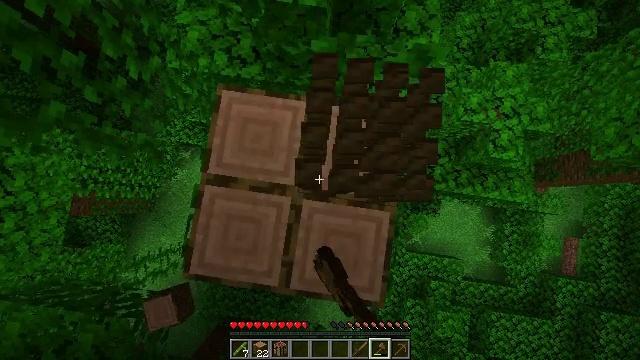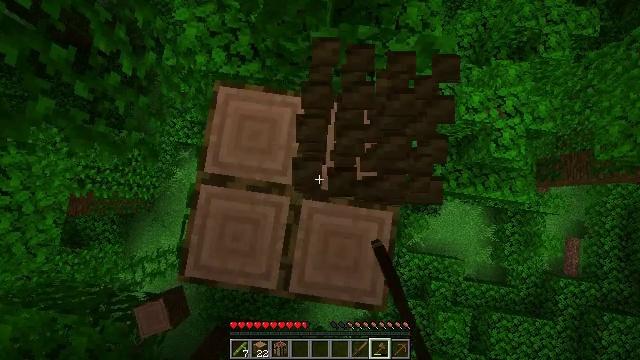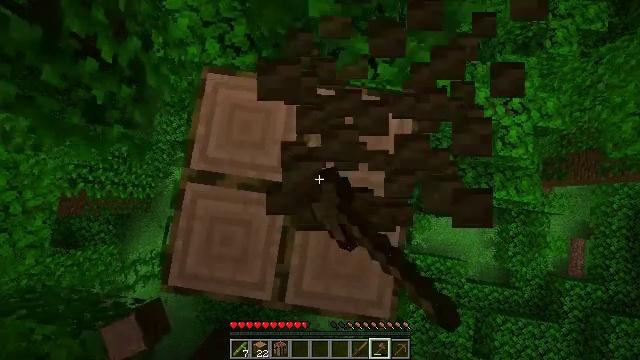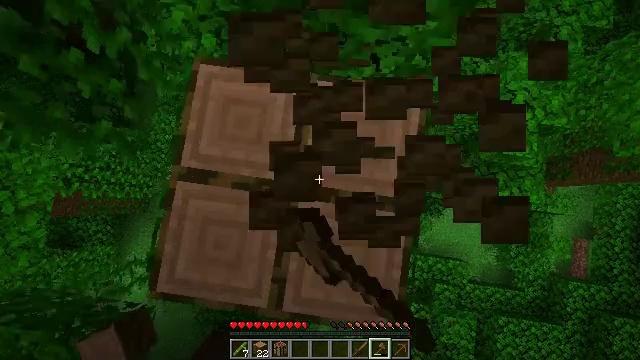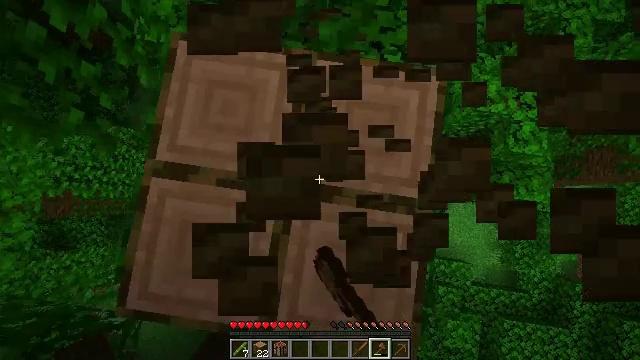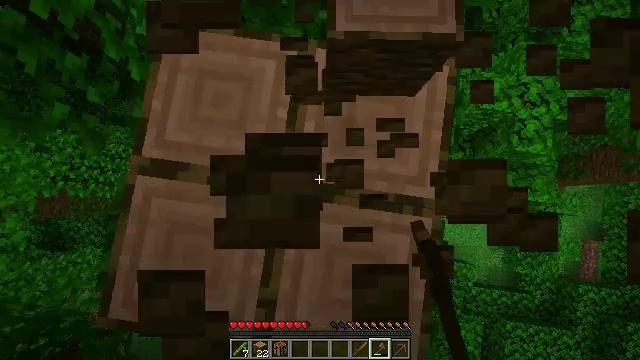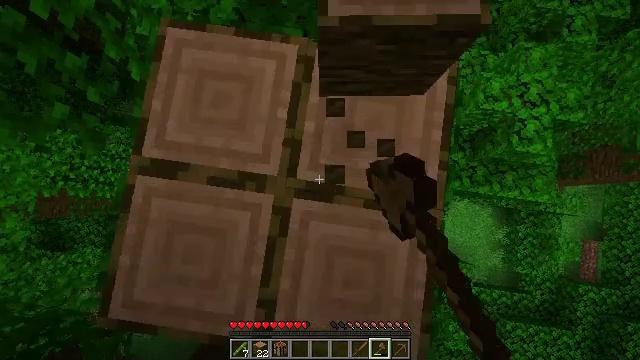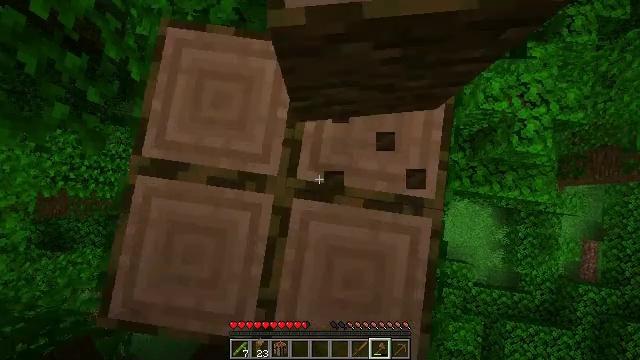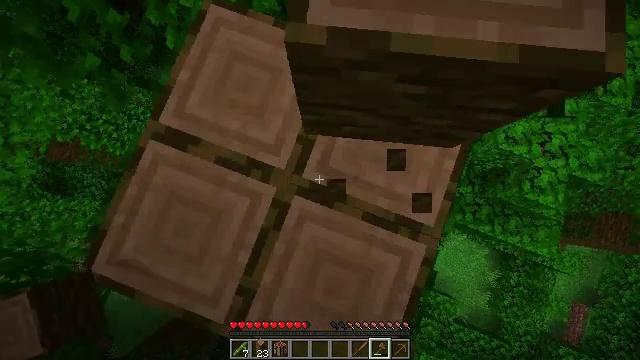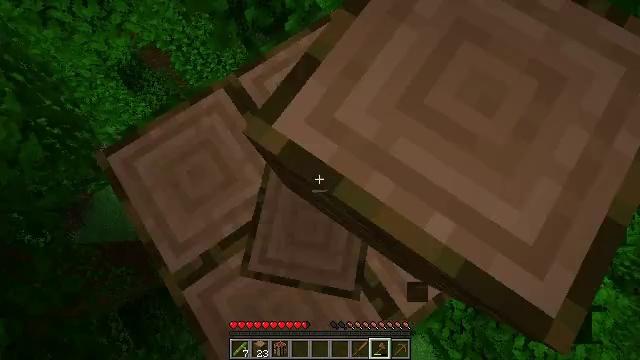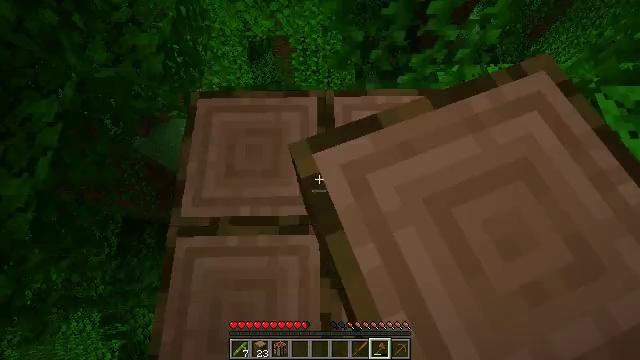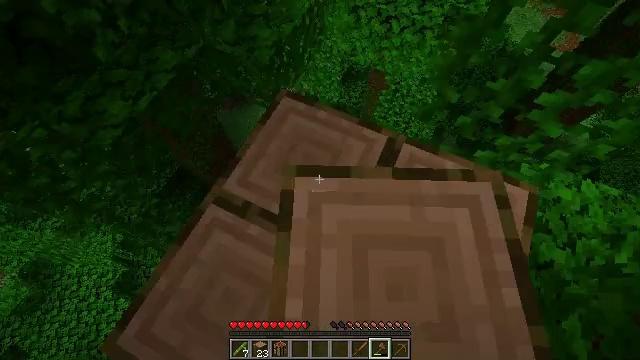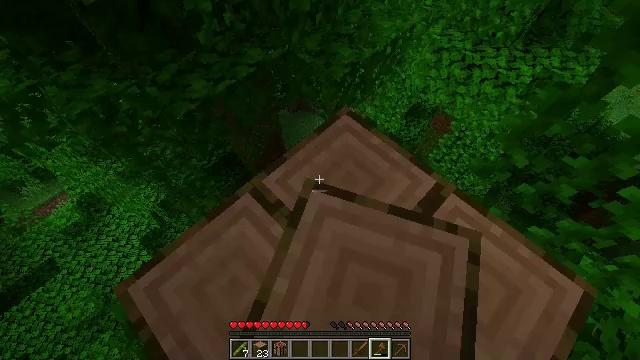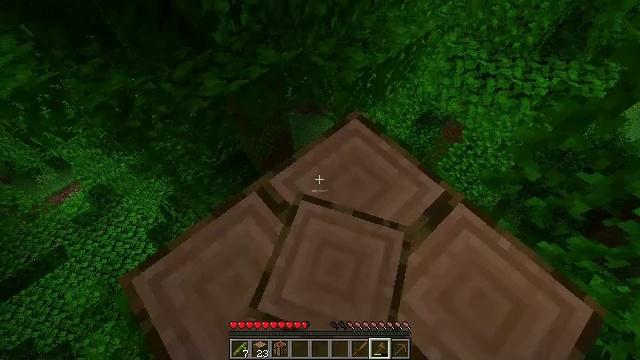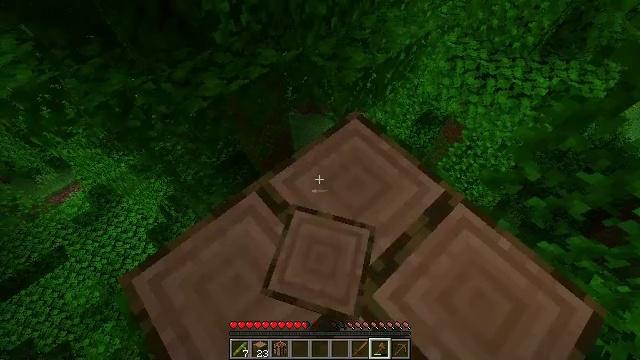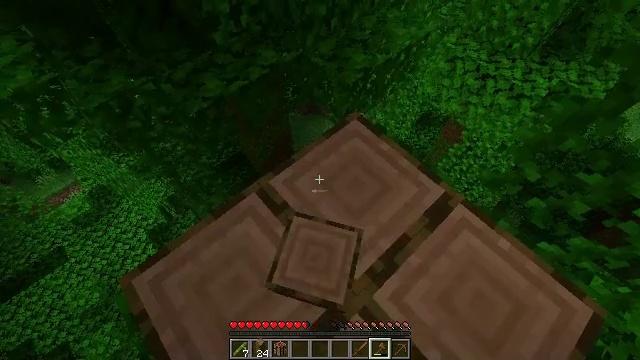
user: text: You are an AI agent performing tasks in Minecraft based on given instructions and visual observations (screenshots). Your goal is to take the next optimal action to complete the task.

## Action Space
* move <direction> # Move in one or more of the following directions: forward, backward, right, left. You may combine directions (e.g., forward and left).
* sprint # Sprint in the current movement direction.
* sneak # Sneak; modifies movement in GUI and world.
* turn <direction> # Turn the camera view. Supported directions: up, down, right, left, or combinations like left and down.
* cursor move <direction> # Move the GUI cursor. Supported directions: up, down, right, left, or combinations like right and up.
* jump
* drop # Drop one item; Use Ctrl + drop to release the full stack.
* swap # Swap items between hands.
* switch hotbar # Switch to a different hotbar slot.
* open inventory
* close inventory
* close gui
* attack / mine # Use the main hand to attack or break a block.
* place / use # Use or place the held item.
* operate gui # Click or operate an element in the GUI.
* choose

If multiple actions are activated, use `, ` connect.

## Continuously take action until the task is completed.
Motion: motion action
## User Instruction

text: Chop down a jungle log from the jungle tree.
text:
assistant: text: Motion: attack / mine
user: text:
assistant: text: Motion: attack / mine
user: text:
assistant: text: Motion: attack / mine
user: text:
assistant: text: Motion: attack / mine
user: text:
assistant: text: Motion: attack / mine
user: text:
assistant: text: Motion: attack / mine
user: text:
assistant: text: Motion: attack / mine
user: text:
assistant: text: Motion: turn left, attack / mine
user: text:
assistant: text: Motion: turn left and up
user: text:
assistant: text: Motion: turn left and up
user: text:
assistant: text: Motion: turn left and up
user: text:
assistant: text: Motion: turn left and up
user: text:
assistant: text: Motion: turn left
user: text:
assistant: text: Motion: no_op
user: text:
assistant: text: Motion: no_op
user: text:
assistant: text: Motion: turn right and up
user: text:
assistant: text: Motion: move forward, turn right
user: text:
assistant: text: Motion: move forward, turn right
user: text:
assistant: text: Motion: move forward, turn right
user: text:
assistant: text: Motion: turn right
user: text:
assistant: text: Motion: no_op
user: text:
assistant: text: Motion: no_op
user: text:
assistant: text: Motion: turn down
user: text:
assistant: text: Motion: turn right and down
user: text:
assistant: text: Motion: turn right and down
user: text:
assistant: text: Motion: turn right and down, attack / mine
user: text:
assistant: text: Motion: turn down, attack / mine
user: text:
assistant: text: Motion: attack / mine
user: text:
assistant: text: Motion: attack / mine
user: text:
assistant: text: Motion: attack / mine